高三 · 立体几何学
已知命题: 平面上一矩形 $\mathrm{ABCD}$ 的对角线 $\mathrm{AC}$ 与边 $\mathrm{AB} 、 \mathrm{AD}$ 所成的角分别为 $\alpha 、 \beta$ (如图 1)，则 $\cos ^{2} \alpha+\cos ^{2} \beta=1$. 用类比的方法, 把它推广到空间长方体中, 试写出相应的一个真命题并证明.

图1

图2
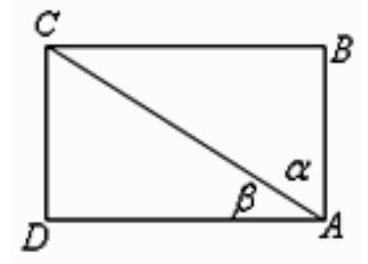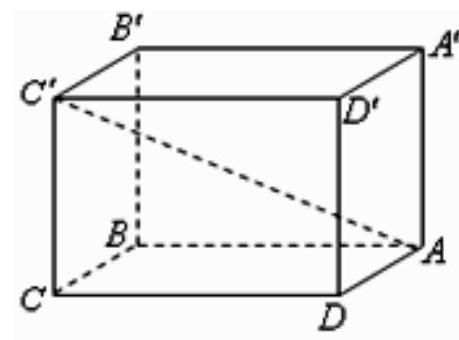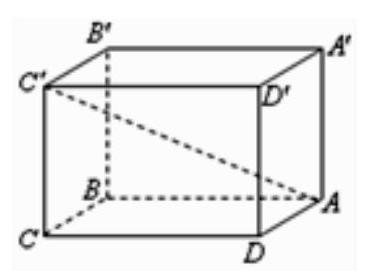
答案:  命题: 长方体 $A B C D-A B^{\prime} C^{\prime} D^{\prime}$ 中(如图 2),图2对角线 $A C$ 与棱 $A B 、 A D 、 A A$ 所成的角分别为 $\alpha, \beta, \gamma$,则 $\cos ^{2} \alpha+\cos ^{2} \beta+\cos ^{2} \gamma=1$;证明: $\because \cos \alpha=\frac{A B}{A C^{\prime}}, \quad \cos \beta=\frac{A D}{A C^{\prime}}, \quad \cos \gamma=\frac{A A^{\prime}}{A C^{\prime}}$, $	herefore \cos ^{2} \alpha+\cos ^{2} \beta+\cos ^{2} \gamma=\frac{A B^{2}+A D^{2}+A A^{2}}{A C^{2}}=\frac{A C^{2}}{A C^{2}}=1$. (此题答案不唯一)